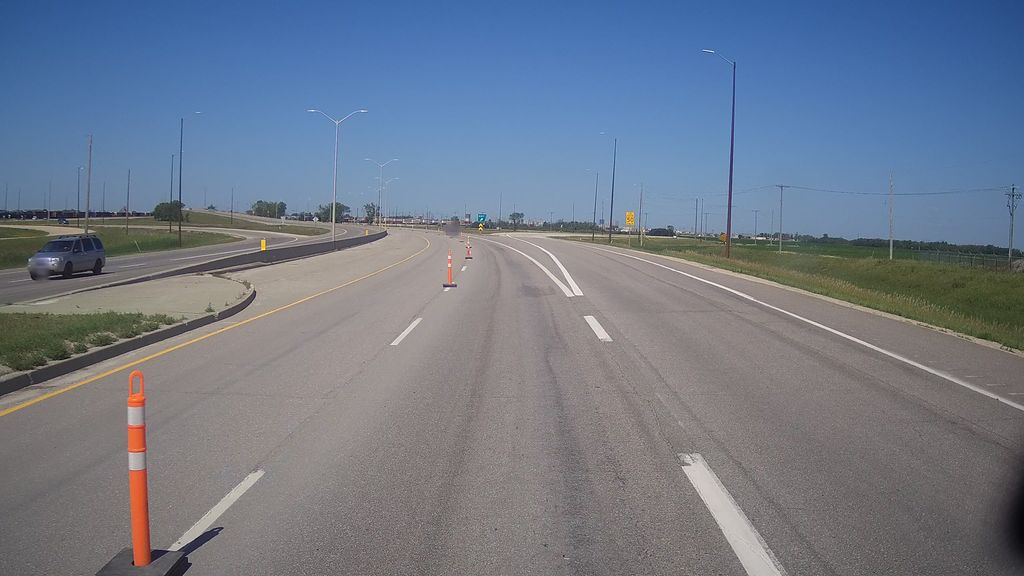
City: winnipeg